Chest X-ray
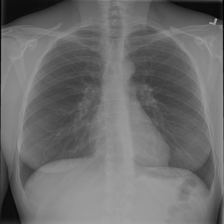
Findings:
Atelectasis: negative
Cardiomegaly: negative
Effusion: negative
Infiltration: negative
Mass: negative
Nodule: negative
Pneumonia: negative
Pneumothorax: negative
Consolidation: negative
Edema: negative
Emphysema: negative
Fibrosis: negative
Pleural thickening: negative
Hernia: negative